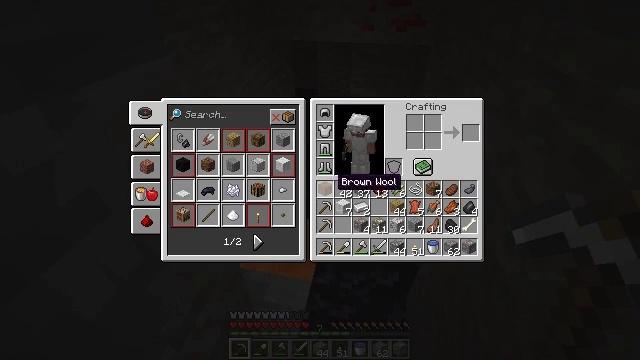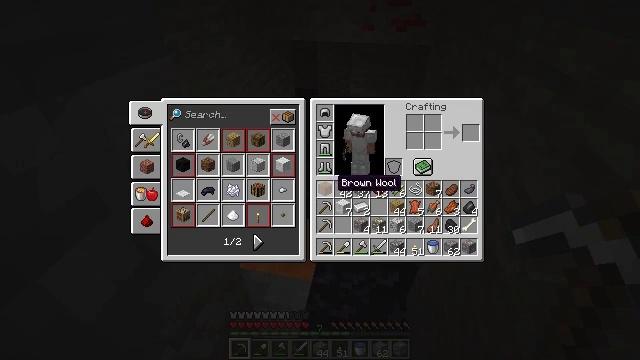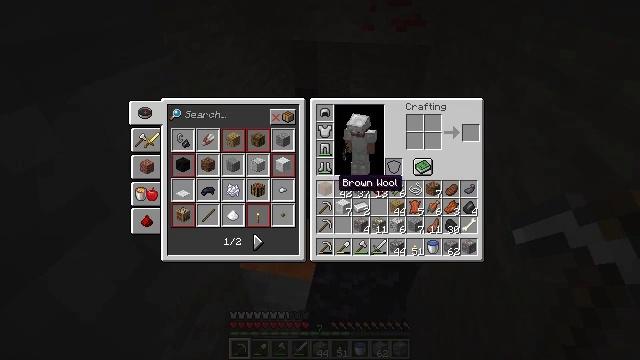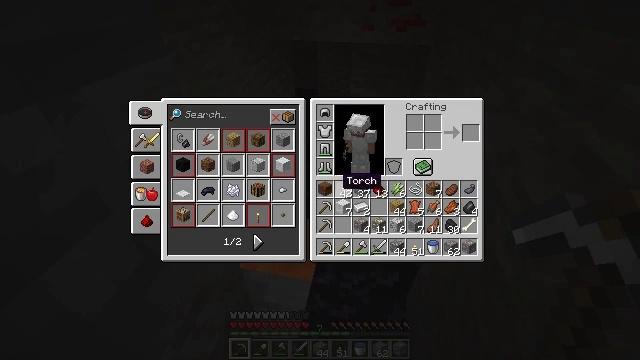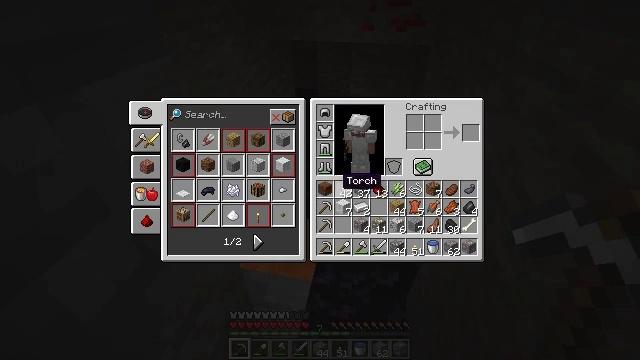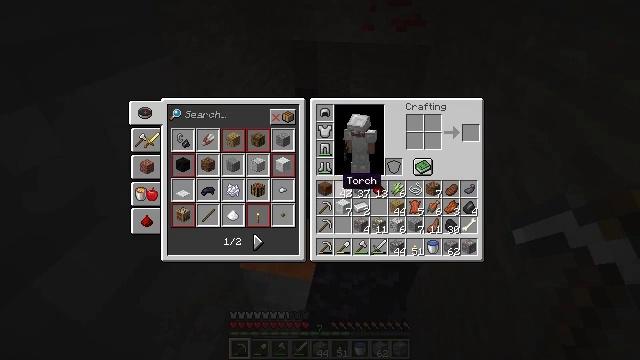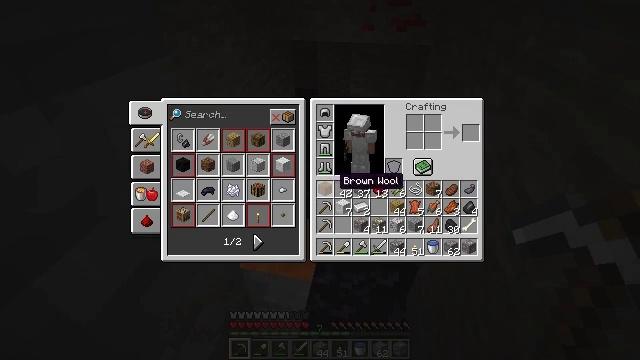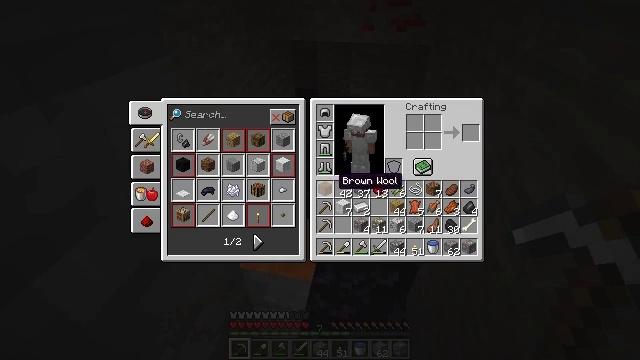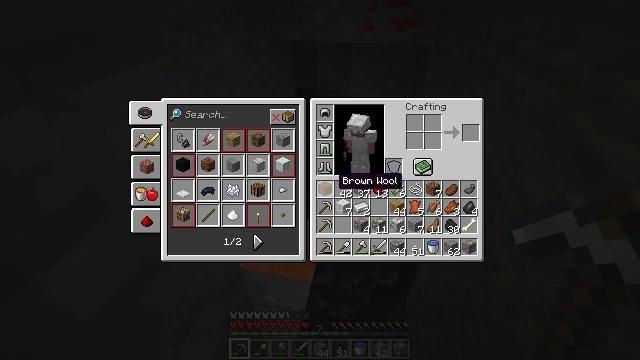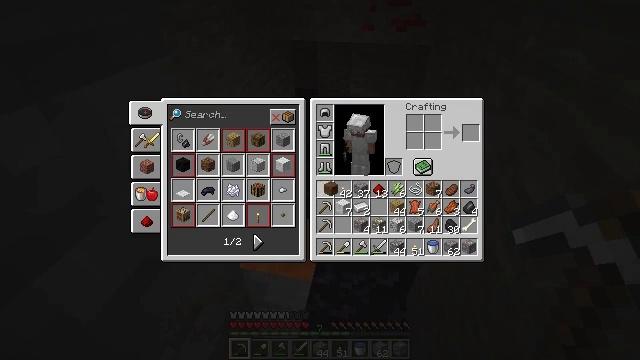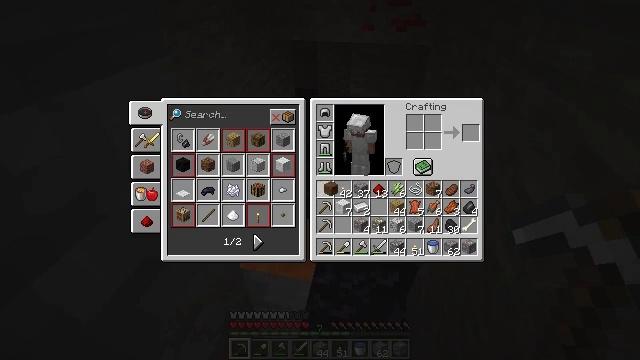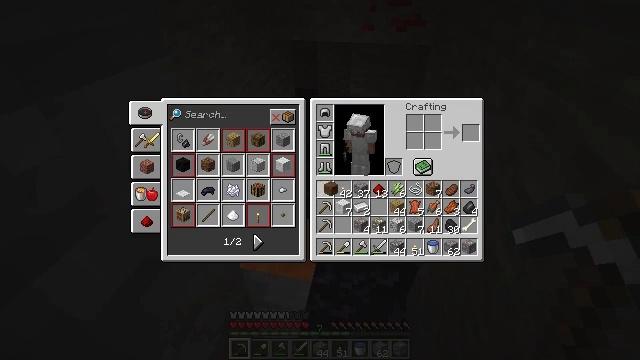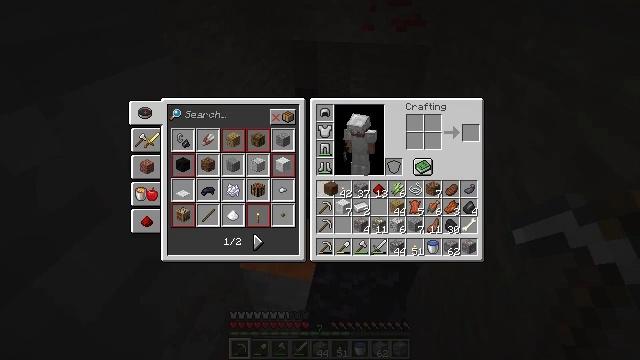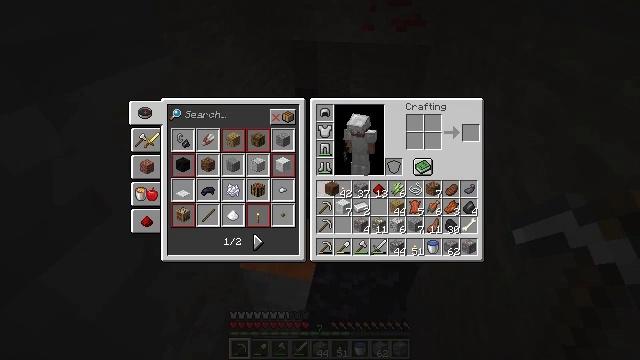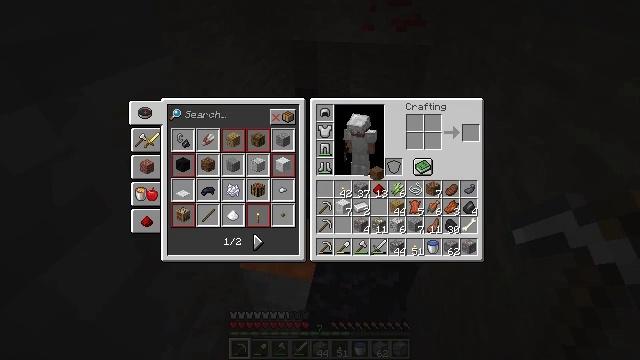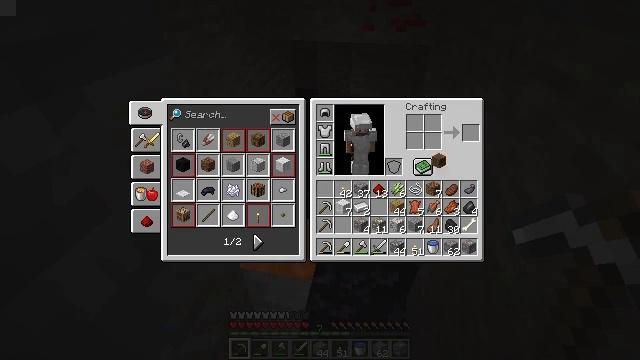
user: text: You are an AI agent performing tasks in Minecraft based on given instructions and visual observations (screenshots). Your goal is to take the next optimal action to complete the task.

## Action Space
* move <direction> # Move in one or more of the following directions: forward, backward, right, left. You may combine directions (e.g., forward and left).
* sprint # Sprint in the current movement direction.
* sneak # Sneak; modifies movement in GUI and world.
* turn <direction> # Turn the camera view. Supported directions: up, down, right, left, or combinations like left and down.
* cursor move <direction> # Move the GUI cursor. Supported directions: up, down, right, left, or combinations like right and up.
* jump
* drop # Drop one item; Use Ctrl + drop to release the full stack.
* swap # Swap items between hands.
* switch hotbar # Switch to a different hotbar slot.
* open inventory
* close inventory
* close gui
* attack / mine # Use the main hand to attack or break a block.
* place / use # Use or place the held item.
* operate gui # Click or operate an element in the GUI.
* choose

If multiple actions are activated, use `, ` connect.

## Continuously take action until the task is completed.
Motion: motion action
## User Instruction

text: Drop a brown wool block.
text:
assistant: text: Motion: no_op
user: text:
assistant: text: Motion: no_op
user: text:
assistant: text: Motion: no_op
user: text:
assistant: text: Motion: no_op
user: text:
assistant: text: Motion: no_op
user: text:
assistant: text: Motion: no_op
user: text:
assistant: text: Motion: no_op
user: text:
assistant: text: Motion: no_op
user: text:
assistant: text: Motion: operate gui
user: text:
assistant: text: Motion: operate gui
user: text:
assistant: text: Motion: operate gui
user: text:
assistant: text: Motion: no_op
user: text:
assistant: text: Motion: no_op
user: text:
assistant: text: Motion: cursor move right and up
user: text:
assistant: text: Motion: cursor move right and up
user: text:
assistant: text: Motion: cursor move right and up
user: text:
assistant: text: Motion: cursor move right
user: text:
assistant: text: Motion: no_op
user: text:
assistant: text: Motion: no_op
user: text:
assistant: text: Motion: no_op
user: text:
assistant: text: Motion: no_op
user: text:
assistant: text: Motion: operate gui
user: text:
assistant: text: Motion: operate gui
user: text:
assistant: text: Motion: operate gui
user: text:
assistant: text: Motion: no_op
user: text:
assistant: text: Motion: no_op
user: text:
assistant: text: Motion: no_op
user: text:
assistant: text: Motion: cursor move left and down
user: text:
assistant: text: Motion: cursor move left
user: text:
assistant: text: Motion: no_op